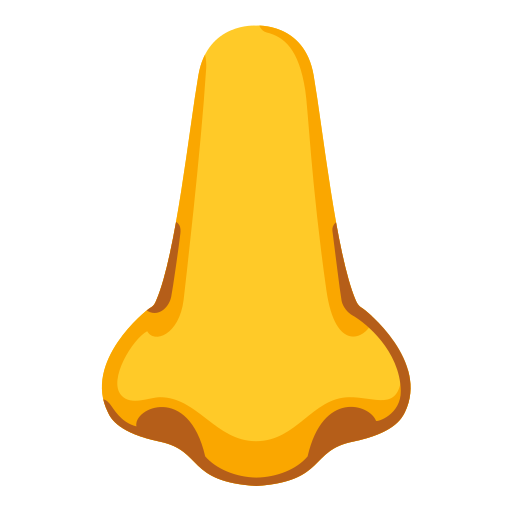
Emoji: 👃